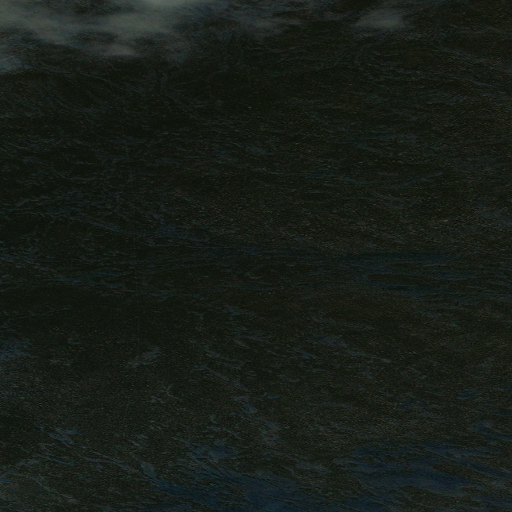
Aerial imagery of mountain in Alaska named Mount Veta containing only unknown